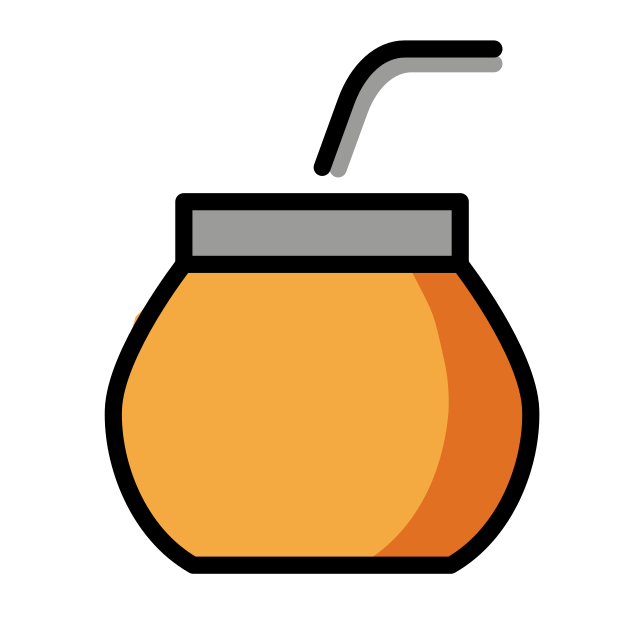
mate